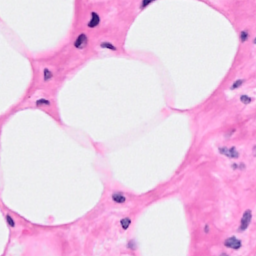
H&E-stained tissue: Breast